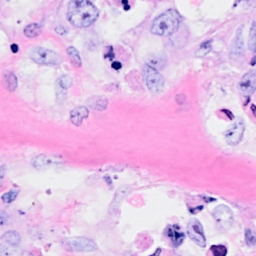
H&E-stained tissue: Breast